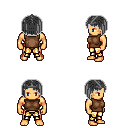
a pixel art fantasy rpg character, male body template, human, tanned skin, brown sleeveless shirt, gold greaves, gray pageboy hairstyle, iron tiara, four views (front, back, left, right), 2x2 character sprite sheet, small pixel art, hard edges, no anti-aliasing